Question: Have uploaded an iPhone app to iTunes Connect, providing a 512x512 icon with square corners, plus 'Icon already includes gloss effects' key set to 'YES' in my info.plist as I don't want a gloss.
When viewing the result in iTunes Connect, the icon looks fine on the 'App Detail' page where you can view and edit metadata; rounded edges have been applied correctly, with no gloss.
However, on the 'App Summary' page, the icon looks like this:

As you can see something funny is going on with those bottom two corners.
Has anyone else had this problem? Will the final icon look like this in the app store? If so, how can I fix?
Thank you in advance.
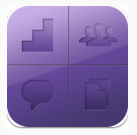
Answer: iTunes Connect sometimes freaks out and exhibits strange behaviors like this when they're updating things. IIRC, there has been some maintenance recently over there, so it might be related. If you've sent your image as a regular 512x512, plain image (without rounded corners), it'll be shown correctly on the App Store.